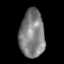
Tissue: lung
Cell type: Others
Senescence score: 0.1952
Nuclear area (px): 1165
Mean DAPI intensity: 126.664